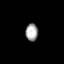
Tissue: prostate
Cell type: T cells
Senescence score: 0.7453
Nuclear area (px): 209
Mean DAPI intensity: 165.727